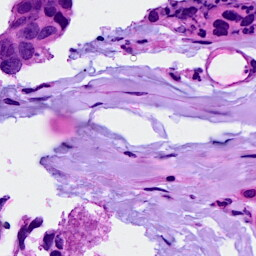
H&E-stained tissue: Breast